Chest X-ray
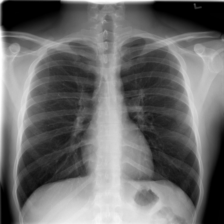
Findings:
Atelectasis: negative
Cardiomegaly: negative
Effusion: negative
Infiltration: positive
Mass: negative
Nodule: negative
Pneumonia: negative
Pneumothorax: negative
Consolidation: negative
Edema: negative
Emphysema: negative
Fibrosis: negative
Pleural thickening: negative
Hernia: negative